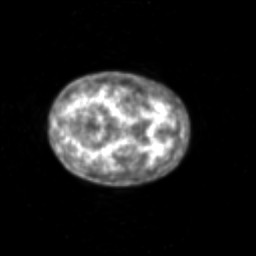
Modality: PET
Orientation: axial
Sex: female
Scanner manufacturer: siemens